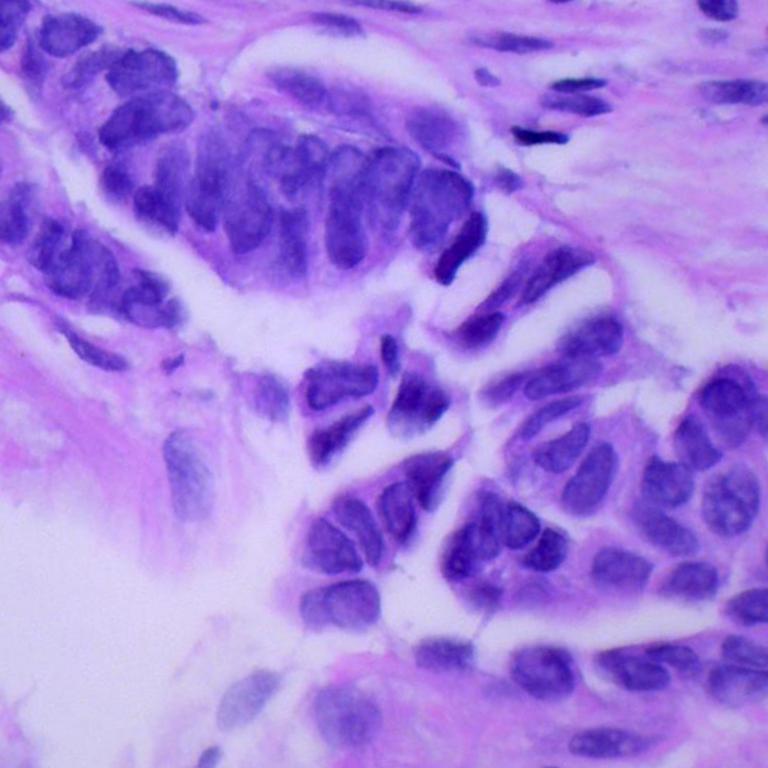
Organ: lung
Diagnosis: adenocarcinomas